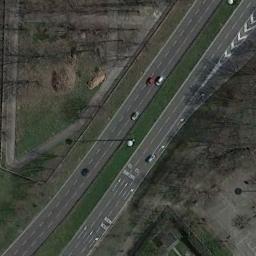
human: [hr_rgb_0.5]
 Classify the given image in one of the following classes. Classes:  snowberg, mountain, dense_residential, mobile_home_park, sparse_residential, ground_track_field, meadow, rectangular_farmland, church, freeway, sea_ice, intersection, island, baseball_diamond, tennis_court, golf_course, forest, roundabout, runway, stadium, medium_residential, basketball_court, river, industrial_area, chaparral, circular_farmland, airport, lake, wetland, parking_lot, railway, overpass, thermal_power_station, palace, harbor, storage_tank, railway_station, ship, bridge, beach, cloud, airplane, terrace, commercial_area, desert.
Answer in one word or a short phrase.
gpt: freeway